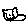
Label: cat